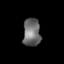
Tissue: lung
Cell type: Others
Senescence score: 0.226
Nuclear area (px): 475
Mean DAPI intensity: 108.712